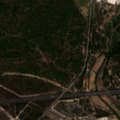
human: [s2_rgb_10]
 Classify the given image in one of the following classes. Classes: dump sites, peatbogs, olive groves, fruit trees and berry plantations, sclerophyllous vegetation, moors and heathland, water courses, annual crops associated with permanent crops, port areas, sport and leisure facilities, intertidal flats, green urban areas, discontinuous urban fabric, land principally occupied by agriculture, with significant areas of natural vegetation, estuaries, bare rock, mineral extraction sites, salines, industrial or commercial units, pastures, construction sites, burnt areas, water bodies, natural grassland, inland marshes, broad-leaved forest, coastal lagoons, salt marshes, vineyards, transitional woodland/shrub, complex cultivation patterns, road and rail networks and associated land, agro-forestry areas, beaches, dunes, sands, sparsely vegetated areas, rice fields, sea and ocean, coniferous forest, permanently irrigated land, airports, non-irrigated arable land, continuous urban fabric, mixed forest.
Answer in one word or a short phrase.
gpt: continuous urban fabric